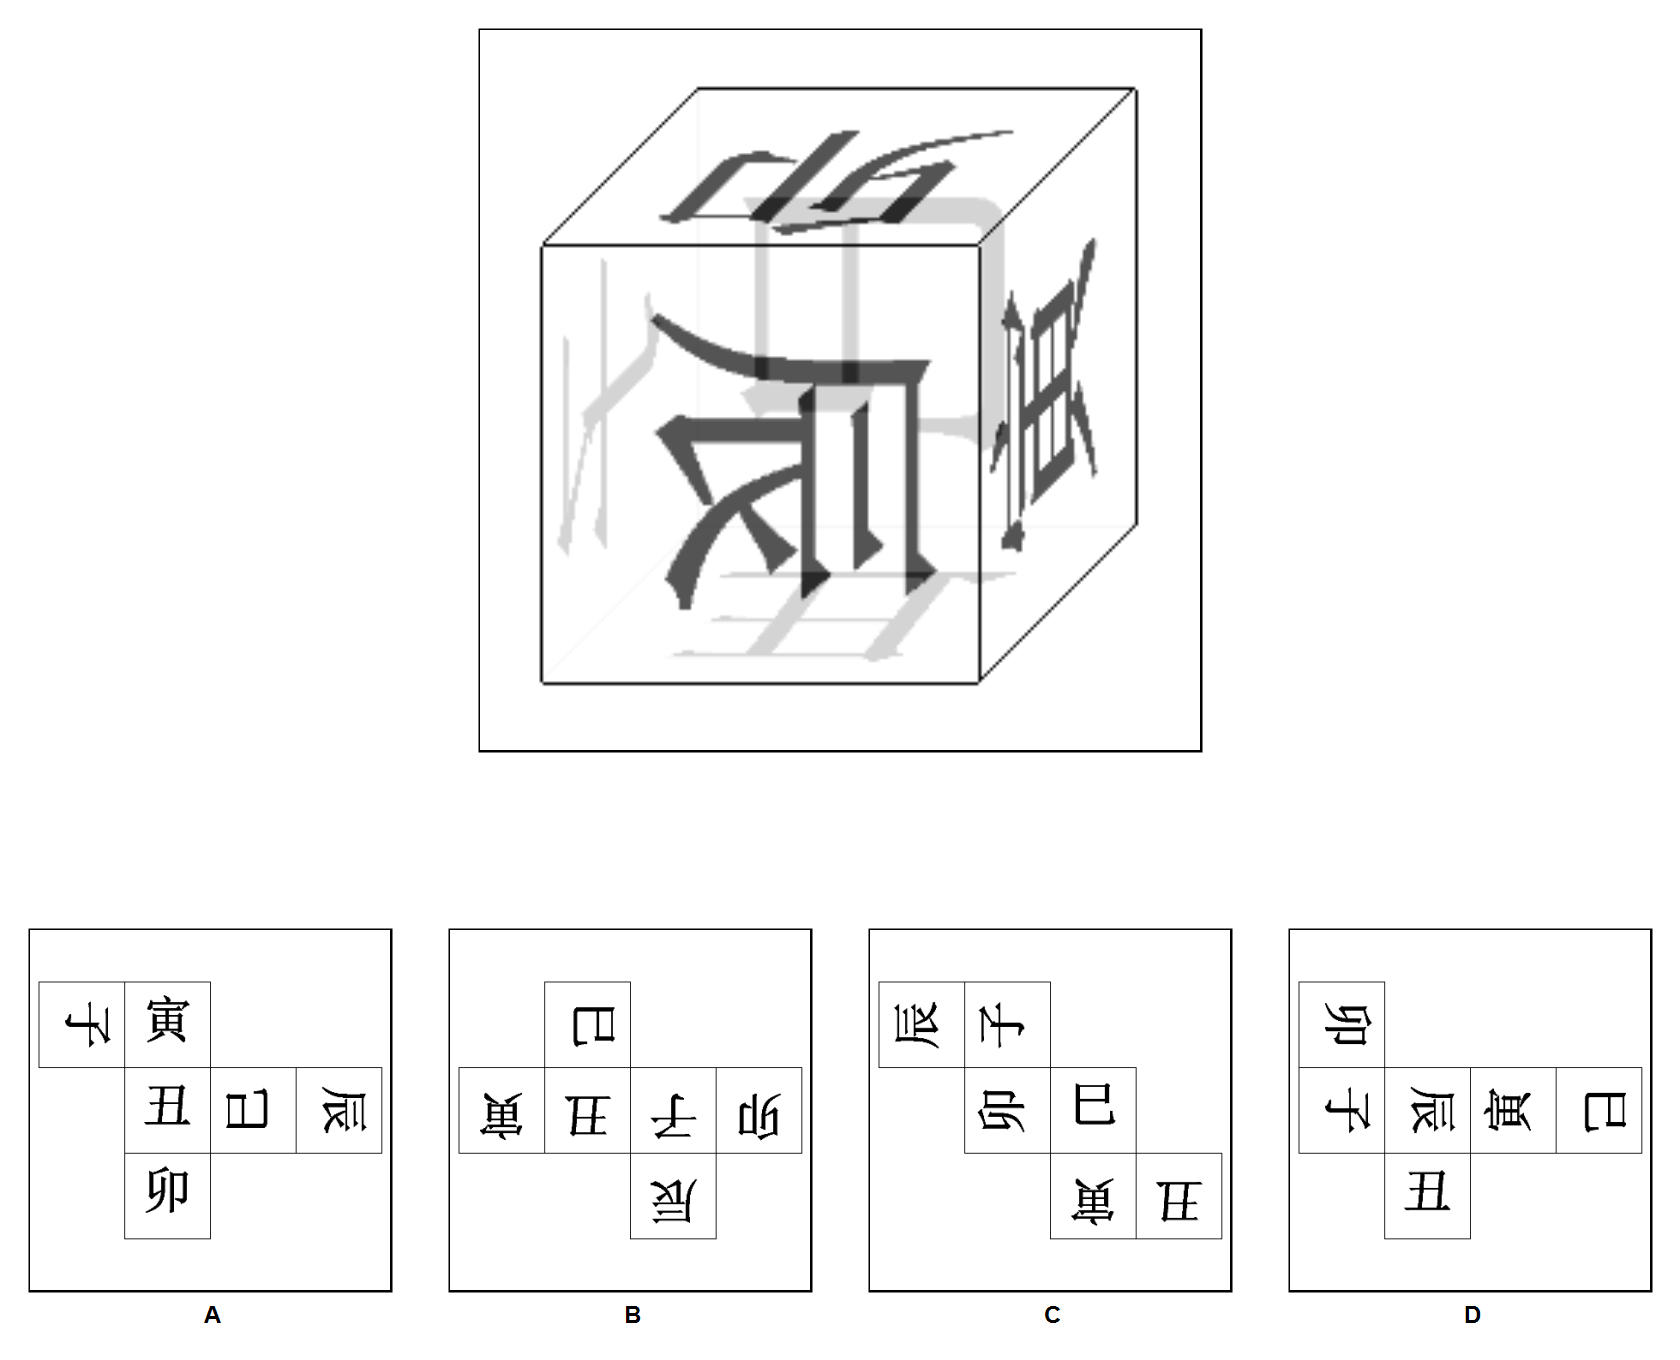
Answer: A